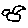
Label: bird